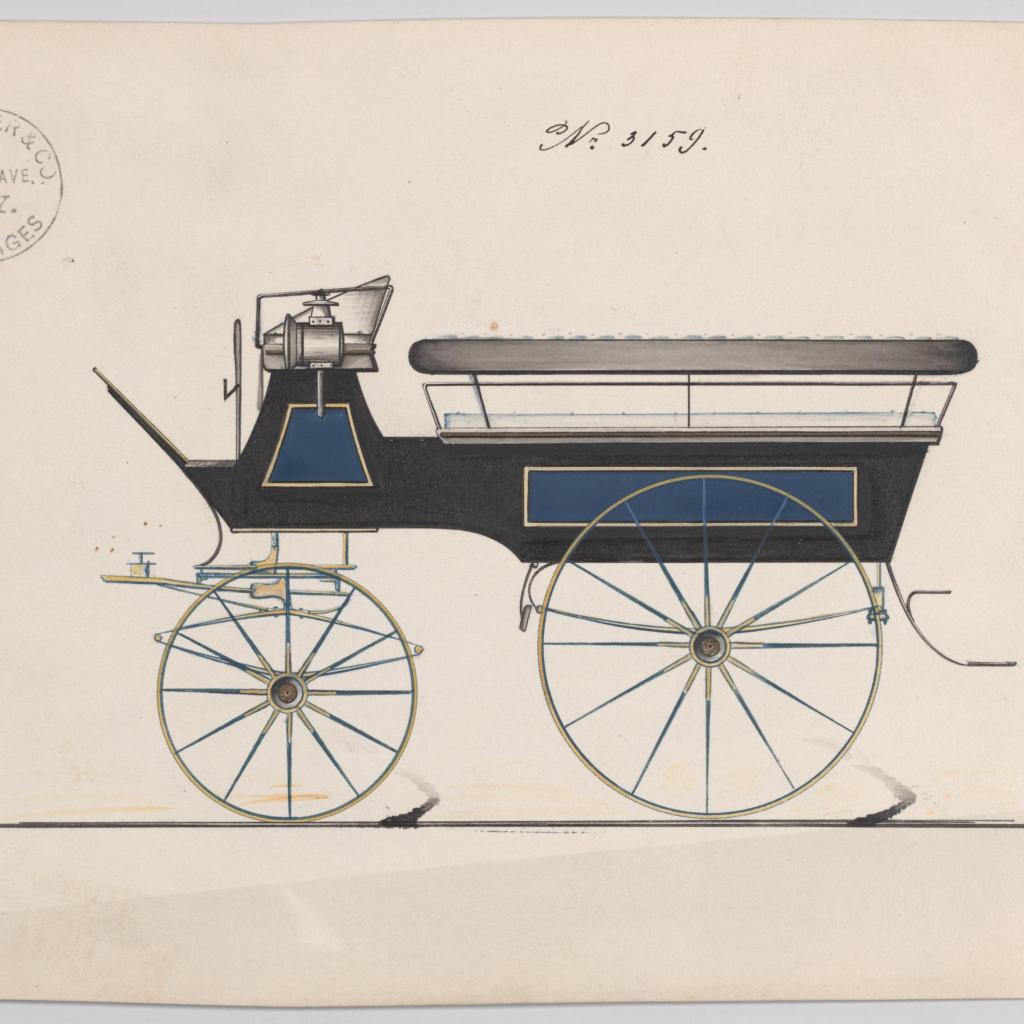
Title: Design for a Wagonette, no. 3159
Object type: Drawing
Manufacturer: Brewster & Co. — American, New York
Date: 1875
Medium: Pen and black ink, watercolor and gouache, with gum arabic
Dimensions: sheet: 6 1/16 x 8 11/16 in. (15.4 x 22.1 cm)
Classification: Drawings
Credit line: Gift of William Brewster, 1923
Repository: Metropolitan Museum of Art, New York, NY